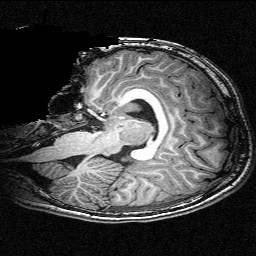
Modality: T1w
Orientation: sagittal
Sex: male
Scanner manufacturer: siemens
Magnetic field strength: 3 T
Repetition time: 2.3 s
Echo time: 0.00336 s